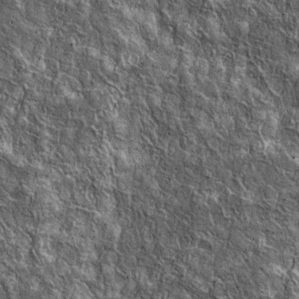
Label: non_frost